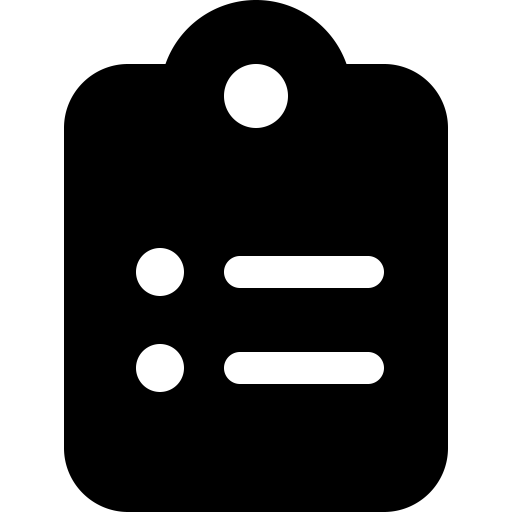
Tags: icon, FontAwesome, fa-icon, solid, clipboard, list